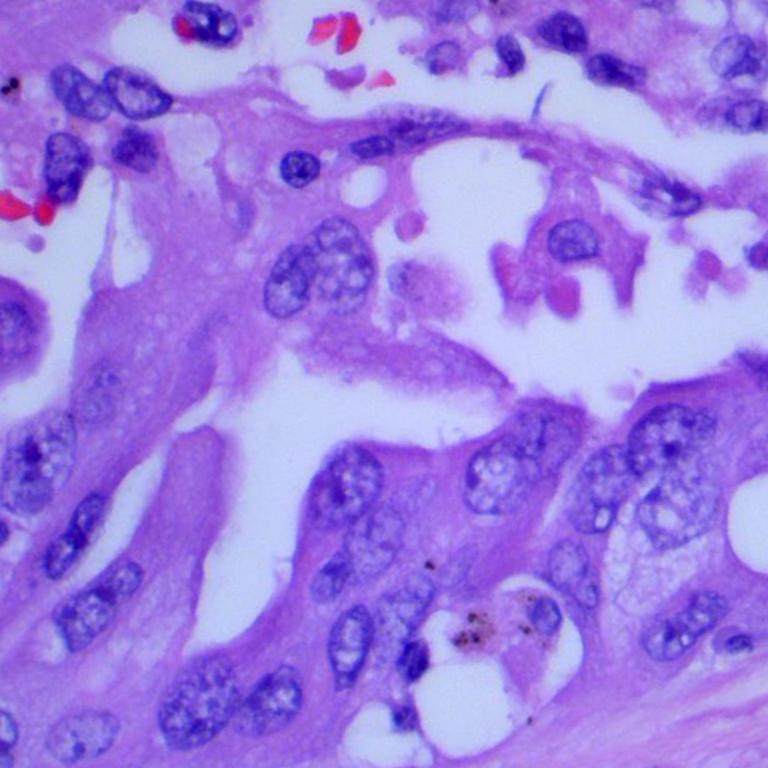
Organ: lung
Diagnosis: adenocarcinomas